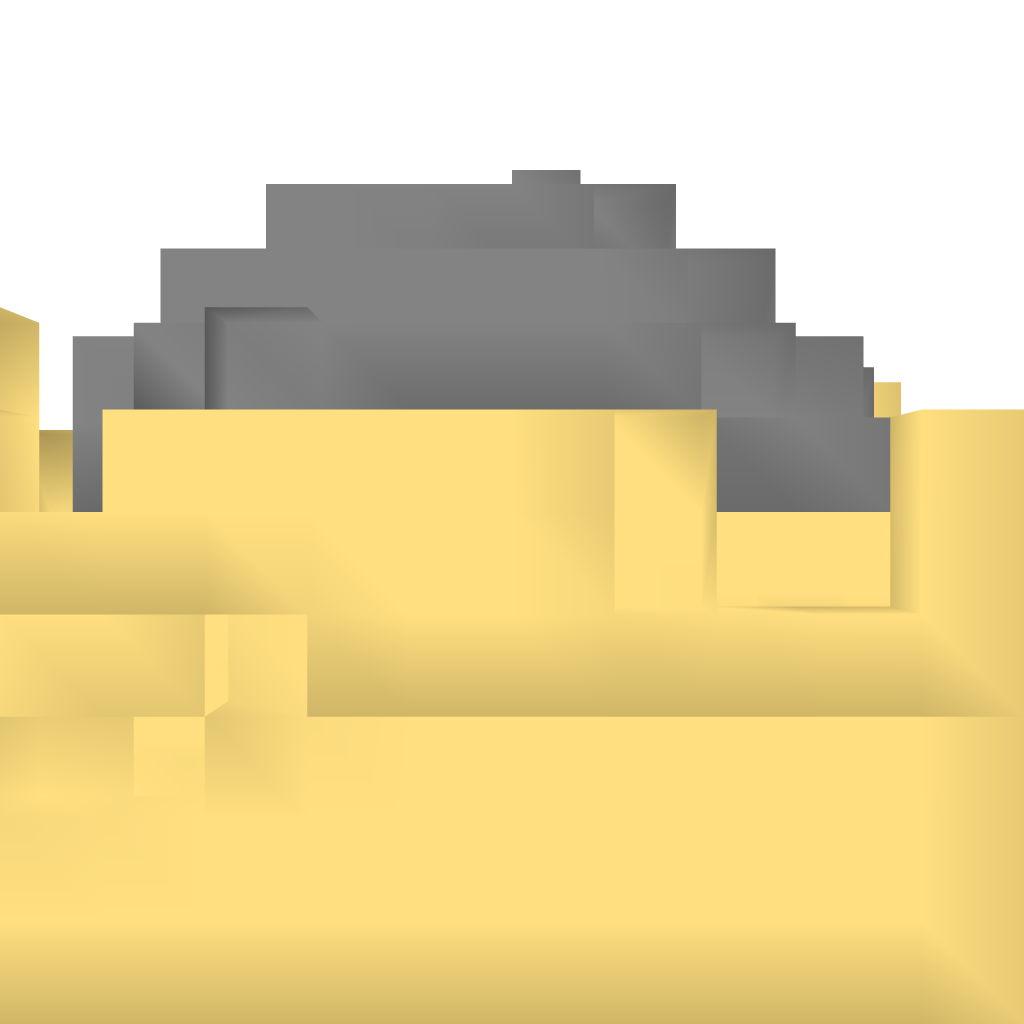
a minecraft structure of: CommandBlock TNT Player Cannon bad low quality